Question: I have an accelerated failure time model in SAS LIFEREG that I'd like to plot. Because SAS is to profoundly bad at graphing, I'd like to actually re-generate the data for the curves in R and plot them there. SAS puts out a scale (in the case of the exponential distribution fixed to 1), an intercept, and a regression coefficient for being in the exposed or unexposed population.
There's two curves, one for the exposed and one for the unexposed population. One of the models is an exponential distribution, and I've produced the data and graph like so:
'''
intercept <- 5.00
effect<- -0.500
data<- data.frame(time=seq(0:180)-1)
data$s_unexposed <- apply(data,1,function(row) exp(-(exp(-intercept))*row[1]))
data$s_exposed <- apply(data,1,function(row) exp(-(exp(-(intercept+effect))*row[1])))
plot(data$time,data$s_unexposed, type="l", ylim=c(0,1) ,xaxt='n',
xlab="Days since Infection", ylab="Percent Surviving", lwd=2)
axis(1, at=c(0, 20, 40, 60, 80, 100, 120, 140, 160, 180))
lines(data$time,data$s_exposed, col="red",lwd=2)
legend("topright", c("ICU Patients", "Non-ICU Patients"), lwd=2, col=c("red","black") )
'''
Which gives me this:

Not the prettiest graph ever, but I don't really know my way around ggplot2 enough to spruce it up. But more importantly, I have a second set of data that comes from a Log Normal distribution, rather than an exponential, and my attempts to generate the data for that have failed utterly - the incorporation of the cdf for the normal distribution and the like puts it beyond my R skills.
Anyone able to point me in the right direction, using the same numbers, and a scale parameter of 1?
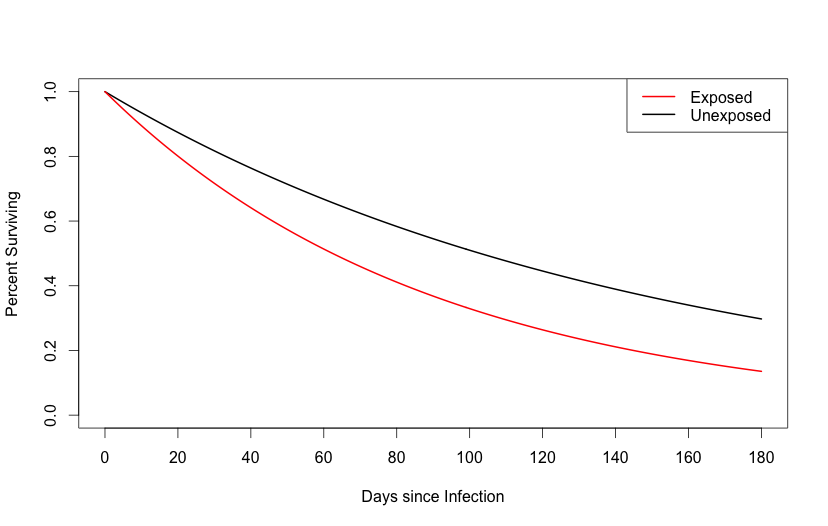
Answer: The survival function at time t for a log-normal model can be represented in R with '1 - plnorm()', where 'plnorm()' is the log-normal cumulative distribution function. To illustrate, we'll first put your plot into a function for convenience:
'''
## Function to plot aft data
plot.aft <- function(x, legend = c("ICU Patients", "Non-ICU Patients"),
xlab = "Days since Infection", ylab="Percent Surviving", lwd = 2,
col = c("red", "black"), at = c(0, 20, 40, 60, 80, 100, 120, 140, 160, 180),
...)
{
plot(x[, 1], x[, 2], type = "l", ylim = c(0, 1), xaxt = "n",
xlab = xlab, ylab = ylab, col = col[2], lwd = 2, ...)
axis(1, at = at)
lines(x[, 1], x[, 3], col = col[1], lwd=2)
legend("topright", legend = legend, lwd = lwd, col = col)
}
'''
Next, we'll specify the coefficients, variables, and models, and then generate the survival probabilities for the exponential and log-normal models:
'''
## Specify coefficients, variables, and linear models
beta0 <- 5.00
beta1 <- -0.500
icu <- c(0, 1)
t <- seq(0, 180)
linmod <- beta0 + (beta1 * icu)
names(linmod) <- c("unexposed", "exposed")
## Generate s(t) from exponential AFT model
s0.exp <- dexp(exp(-linmod["unexposed"]) * t)
s1.exp <- dexp(exp(-linmod["exposed"]) * t)
## Generate s(t) from lognormal AFT model
s0.lnorm <- 1 - plnorm(t, meanlog = linmod["unexposed"])
s1.lnorm <- 1 - plnorm(t, meanlog = linmod["exposed"])
'''
Finally, we can plot the survival probabilities:
'''
## Plot survival
plot.aft(data.frame(t, s0.exp, s1.exp), main = "Exponential model")
plot.aft(data.frame(t, s0.lnorm, s1.lnorm), main = "Log-normal model")
'''
And the resulting figures:

Note that
'''
plnorm(t, meanlog = linmod["exposed"])
'''
is the same as
'''
pnorm((log(t) - linmod["exposed"]) / 1)
'''
which is the Ph in the canonical equation for the log-normal survival function: S(t) = 1 - Ph((ln(t) - u) / s)
As I'm sure you know, there are a number of R packages that can handle accelerated failure time models with left, right, or interval censoring, as listed in the <URL>, in case you happen to develop a preference for R over SAS.